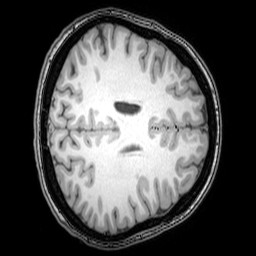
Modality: T1w
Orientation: axial
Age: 26
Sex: female
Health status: healthy
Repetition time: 0.081 s
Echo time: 0.037 s